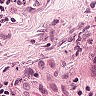
Metastatic tissue present: no